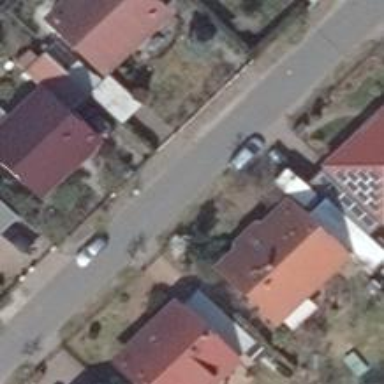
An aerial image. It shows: Asphalt road in residential area.